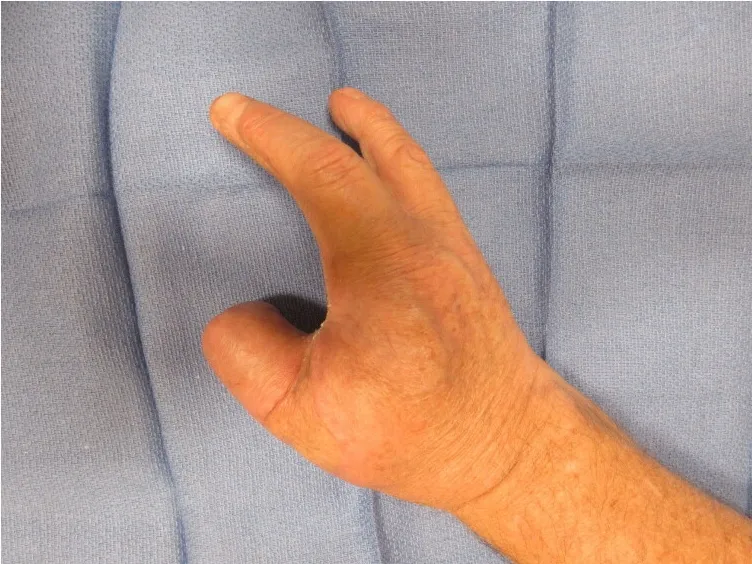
3 month post-operative appearance - oblique view of the hand.
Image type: medical_photograph (other_medical_photograph)